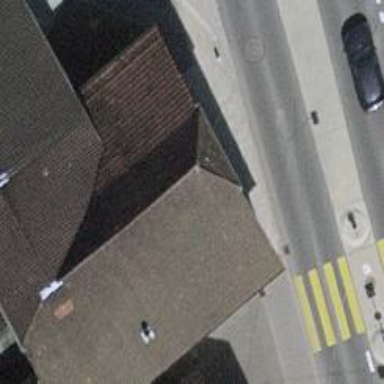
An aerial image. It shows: Restaurant.